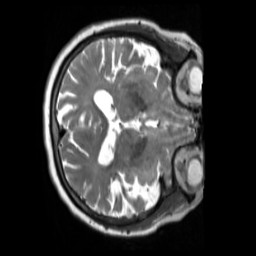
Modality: T2w
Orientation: axial
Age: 56
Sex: female
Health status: ill
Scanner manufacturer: siemens
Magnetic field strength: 3 T
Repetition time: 2.8 s
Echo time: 0.326 s